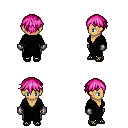
a pixel art fantasy rpg character, female body template, human, tanned skin, gray robe, teal pants, pink short bangs hairstyle, metal gloves, ghillies, four views (front, back, left, right), 2x2 character sprite sheet, small pixel art, hard edges, no anti-aliasing